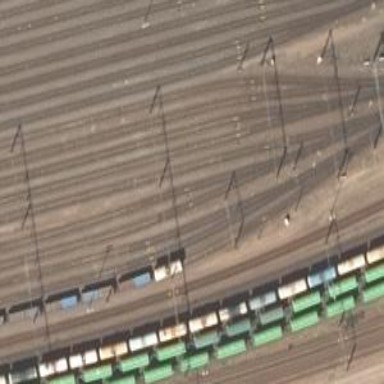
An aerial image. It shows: Railway signal.